Question: This is the hierarchy of my app:

The 3 fragments inside the ViewPager contain a FrameLayout:
- - -
The first and second fragments get their data from a ContentProvider, using a CursorLoader. And everything is working fine, except when the following situation occurs:
1. Stop the app, pressing the home button, while on landscape mode.
2. change to portrait mode, and start the app again.(actually, if I stay in landscape the error still exists, because when I resume the app, Android recreates the activity in portrait and then rotates it. But since i'm going to show you the LOG, let's avoid logging one extra lifecycle).
When the previous situation happens. The first and second fragment stay in the loadingSpinner, never show the listview. Let's see the Fragment1's code (the second fragment is pretty much the same):
'''
public class FragmentOne extends Fragment implements LoaderManager.LoaderCallbacks<Cursor> {
private LinearLayout emptyMsgContainer;
private ListView listView;
private ProgressBar loadingSpinner;
private Details mActivity;
FragmentOneListAdapter mAdapter;
@Override
public View onCreateView(LayoutInflater inflater, ViewGroup container, Bundle savedInstanceState) {
Log.d("onCreateView()", "FragmentOne");
View view = inflater.inflate(R.layout.fragment_one_list_fragment, container, false);
emptyMsgContainer = (LinearLayout)view.findViewById(R.id.empty_message_container_1);
listView = (ListView)view.findViewById(R.id.listView_1);
loadingSpinner = (ProgressBar)view.findViewById(R.id.loading_spinner_1);
return view;
}
@Override
public void onActivityCreated(Bundle icicle) {
super.onActivityCreated(icicle);
Log.d("onActivityCreated()", "FragmentOne");
mAdapter = new FragmentOneListAdapter(getActivity(), null, 0);
listView.setAdapter(mAdapter);
listView.setChoiceMode(ListView.CHOICE_MODE_SINGLE);
listView.setOnItemClickListener(mListListener);
// executes initLoader and logs at the same time
Log.d("onActivityCreated()", getActivity().getSupportLoaderManager().initLoader(1, null, this).toString());
}
@Override
public void onResume() {
super.onResume();
Log.d("onResume()", "FragmentOne");
// used to communicate direclty with the MainActivity
MainFragment parentFragment = (MainFragment)
getActivity().getSupportFragmentManager().findFragmentByTag("MAIN_FRAGMENT");
mActivity = (Details)parentFragment.getDetailsListener();
}
@Override
public Loader<Cursor> onCreateLoader(int id, Bundle args) {
Uri uri = ...;
String selection = "...";
String[] selectionArgs = new String[] { ... };
CursorLoader loader = new CursorLoader(getActivity(), uri, null, selection, selectionArgs, null);
Log.d("onCreateLoader()", loader.toString());
return loader;
}
@Override
public void onLoadFinished(Loader<Cursor> loader, Cursor data) {
Log.d("onLoadFinished()", loader.toString());
if(data.getCount() == 0) {
loadingSpinner.setVisibility(View.GONE);
listView.setVisibility(View.GONE);
emptyMsgContainer.setVisibility(View.VISIBLE);
} else {
mAdapter.swapCursor(data);
myCursor = data;
loadingSpinner.setVisibility(View.GONE);
listView.setVisibility(View.VISIBLE);
emptyMsgContainer.setVisibility(View.GONE);
}
}
@Override
public void onLoaderReset(Loader<Cursor> loader) {
mAdapter.swapCursor(null);
myCursor = null;
}
private OnItemClickListener mListListener = new OnItemClickListener() {
@Override
public void onItemClick(AdapterView<?> parent, View view, int position, long id) {
mActivity.ShowStoredDetails(position, 1);
}
};
}
'''
I logged Activity and Fragment's lifecycle callbacks, onCreateLoader and onLoadFinished to try to figure out what is going on. First let's open the app in portrait:
'''
23:04:00.089: D/onCreate()(8240): <!> ... 21<!> MainActivity
23:04:00.139: D/onAttach()(8240): <!> ... 61<!> MainFragment
23:04:00.139: D/onCreate()(8240): <!> ... 68<!> MainFragment
23:04:00.139: D/onCreateView()(8240): <!> ... 75<!> MainFragment
23:04:00.169: D/onActivityCreated()(8240): <!> ... 95<!> MainFragment
23:04:00.169: D/onStart()(8240): <!> ... 101<!> MainFragment
23:04:00.169: D/onStart()(8240): <!> ... 31<!> MainActivity
23:04:00.169: D/onResume()(8240): <!> ... 41<!> MainActivity
23:04:00.169: D/onResume()(8240): <!> ... 107<!> MainFragment
23:04:00.179: D/onattach()(8240): <!> ... 51<!> FragmentOne
23:04:00.189: D/onCreate()(8240): <!> ... 57<!> FragmentOne
23:04:00.189: D/onCreateView()(8240): <!> ... 62<!> FragmentOne
23:04:00.199: D/onActivityCreated()(8240): <!> ... 74<!> FragmentOne
23:04:00.199: D/onCreateLoader()(8240): <!> ... 146<!> CursorLoader{405c0e50 id=0}
23:04:00.209: D/onActivityCreated()(8240): <!> ... 83<!> CursorLoader{405c0e50 id=1}
23:04:00.209: D/onStart()(8240): <!> ... 90<!> FragmentOne
23:04:00.209: D/onResume()(8240): <!> ... 96<!> FragmentOne
23:04:00.219: D/onattach()(8240): <!> ... 50<!> FragmentTwo
23:04:00.219: D/onCreate()(8240): <!> ... 56<!> FragmentTwo
23:04:00.219: D/onCreateView()(8240): <!> ... 61<!> FragmentTwo
23:04:00.229: D/onActivityCreated()(8240): <!> ... 73<!> FragmentTwo
23:04:00.239: D/onStart()(8240): <!> ... 88<!> FragmentTwo
23:04:00.259: D/onResume()(8240): <!> ... 94<!> FragmentTwo
23:04:00.479: D/onLoadFinished()(8240): <!> ... 153<!> CursorLoader{405c0e50 id=1}
'''
The Loader with id=1 doesn't exist, it is created. onCreateLoader() is called and after that onLoadFinished(). The ListView is filled and working fine. Now let's rotate to landscape:
'''
23:04:26.999: D/onSaveInstanceState()(8240): <!> ... 113<!> MainFragment
23:04:27.009: D/onSaveInstanceState()(8240): <!> ... 105<!> FragmentOne
23:04:27.009: D/onSaveInstanceState()(8240): <!> ... 103<!> FragmentTwo
23:04:27.009: D/onPause()(8240): <!> ... 111<!> FragmentOne
23:04:27.009: D/onPause()(8240): <!> ... 109<!> FragmentTwo
23:04:27.009: D/onPause()(8240): <!> ... 119<!> MainFragment
23:04:27.009: D/onPause()(8240): <!> ... 46<!> MainActivity
23:04:27.019: D/onStop()(8240): <!> ... 117<!> FragmentOne
23:04:27.019: D/onStop()(8240): <!> ... 115<!> FragmentTwo
23:04:27.019: D/onStop()(8240): <!> ... 125<!> MainFragment
23:04:27.019: D/onStop()(8240): <!> ... 51<!> MainActivity
23:04:27.019: D/onDestroyView()(8240): <!> ... 123<!> FragmentOne
23:04:27.019: D/onDestroyView()(8240): <!> ... 121<!> FragmentTwo
23:04:27.029: D/onDestroyView()(8240): <!> ... 131<!> MainFragment
23:04:27.029: D/onDetach()(8240): <!> ... 143<!> MainFragment
23:04:27.039: D/onDestroy()(8240): <!> ... 56<!> MainActivity
23:04:27.069: D/onAttach()(8240): <!> ... 61<!> MainFragment
23:04:27.079: D/onCreate()(8240): <!> ... 21<!> MainActivity
23:04:27.169: D/onCreateView()(8240): <!> ... 75<!> MainFragment
23:04:27.199: D/onActivityCreated()(8240): <!> ... 95<!> MainFragment
23:04:27.199: D/onCreateView()(8240): <!> ... 62<!> FragmentOne
23:04:27.209: D/onActivityCreated()(8240): <!> ... 74<!> FragmentOne
23:04:27.209: D/onActivityCreated()(8240): <!> ... 83<!> CursorLoader{405c0e50 id=1}
23:04:27.219: D/onCreateView()(8240): <!> ... 61<!> FragmentTwo
23:04:27.239: D/onActivityCreated()(8240): <!> ... 73<!> FragmentTwo
23:04:27.239: D/onStart()(8240): <!> ... 101<!> MainFragment
23:04:27.239: D/onStart()(8240): <!> ... 90<!> FragmentOne
23:04:27.249: D/onStart()(8240): <!> ... 88<!> FragmentTwo
23:04:27.249: D/onLoadFinished()(8240): <!> ... 153<!> CursorLoader{405c0e50 id=1}
23:04:27.249: D/onStart()(8240): <!> ... 31<!> MainActivity
23:04:27.259: D/onResume()(8240): <!> ... 41<!> MainActivity
23:04:27.259: D/onResume()(8240): <!> ... 107<!> MainFragment
23:04:27.259: D/onResume()(8240): <!> ... 96<!> FragmentOne
23:04:27.259: D/onResume()(8240): <!> ... 94<!> FragmentTwo
'''
The MainActivity is destroyed and also de view hierarchy of the Fragments, but the fragments instances remain the same (MainFragment uses setRetainInstance(true)). The MainActivity is recreated, the MainFragment attached to it, the FragmentOne's view hierarchy is created again and the ListView is filled with the same Loader id=1, it already exists so only onLoadFinished() is called. Now let's stop the app pressing the home button:
'''
23:04:59.639: D/onSaveInstanceState()(8240): <!> ... 113<!> MainFragment
23:04:59.649: D/onSaveInstanceState()(8240): <!> ... 105<!> FragmentOne
23:04:59.649: D/onSaveInstanceState()(8240): <!> ... 103<!> FragmentTwo
23:04:59.649: D/onPause()(8240): <!> ... 111<!> FragmentOne
23:04:59.649: D/onPause()(8240): <!> ... 109<!> FragmentTwo
23:04:59.649: D/onPause()(8240): <!> ... 119<!> MainFragment
23:04:59.659: D/onPause()(8240): <!> ... 46<!> MainActivity
23:05:00.059: D/onStop()(8240): <!> ... 117<!> FragmentOne
23:05:00.069: D/onStop()(8240): <!> ... 115<!> FragmentTwo
23:05:00.069: D/onStop()(8240): <!> ... 125<!> MainFragment
23:05:00.069: D/onStop()(8240): <!> ... 51<!> MainActivity
'''
Everything is stopped. Finally let's resume the app:
'''
23:05:47.489: D/onDestroyView()(8240): <!> ... 123<!> FragmentOne
23:05:47.489: D/onDestroyView()(8240): <!> ... 121<!> FragmentTwo
23:05:47.499: D/onDestroyView()(8240): <!> ... 131<!> MainFragment
23:05:47.499: D/onDetach()(8240): <!> ... 143<!> MainFragment
23:05:47.499: D/onDestroy()(8240): <!> ... 56<!> MainActivity
23:05:47.509: D/onAttach()(8240): <!> ... 61<!> MainFragment
23:05:47.509: D/onCreate()(8240): <!> ... 21<!> MainActivity
23:05:47.539: D/onCreateView()(8240): <!> ... 75<!> MainFragment
23:05:47.569: D/onActivityCreated()(8240): <!> ... 95<!> MainFragment
23:05:47.569: D/onCreateView()(8240): <!> ... 62<!> FragmentOne
23:05:47.579: D/onActivityCreated()(8240): <!> ... 74<!> FragmentOne
23:05:47.579: D/onCreateLoader()(8240): <!> ... 146<!> CursorLoader{40540548 id=0}
23:05:47.579: D/onActivityCreated()(8240): <!> ... 83<!> CursorLoader{40540548 id=0}
23:05:47.579: D/onCreateView()(8240): <!> ... 61<!> FragmentTwo
23:05:47.589: D/onActivityCreated()(8240): <!> ... 73<!> FragmentTwo
23:05:47.589: D/onStart()(8240): <!> ... 101<!> MainFragment
23:05:47.589: D/onStart()(8240): <!> ... 90<!> FragmentOne
23:05:47.599: D/onStart()(8240): <!> ... 88<!> FragmentTwo
23:05:47.599: D/onStart()(8240): <!> ... 31<!> MainActivity
23:05:47.599: D/onResume()(8240): <!> ... 41<!> MainActivity
23:05:47.599: D/onResume()(8240): <!> ... 107<!> MainFragment
23:05:47.599: D/onResume()(8240): <!> ... 96<!> FragmentOne
23:05:47.599: D/onResume()(8240): <!> ... 94<!> FragmentTwo
'''
Activity and Fragments lifecycle completes. The Activity is recreated, the MainFragment attaches to it. FragmentOne's view hierarchy is created. But this time, the LoaderManager doesn't contain a Loader with id=1 anymore. When initLoader is executed, onCreateLoader() is called (the "id" parameter it receives is 1), but onLoadFinished() is not called and the loadingSpinner stays visible.
From the log you can compare the first time the app is executed (Loader id=1 doesn't exist)...
'''
onActivityCreated()(8240): <!> ... 83<!> CursorLoader{405c0e50 id=1}
onCreateLoader()(8240): <!> ... 146<!> CursorLoader{405c0e50 id=0}
onLoadFinished()(8240): <!> ... 153<!> CursorLoader{405c0e50 id=1}
'''
...with the second time the loader id=1 doesn't exist:
'''
onActivityCreated()(8240): <!> ... 83<!> CursorLoader{40540548 id=0}
onCreateLoader()(8240): <!> ... 146<!> CursorLoader{40540548 id=0}
'''
The first time onActivityCreated (initLoader) returns a Loader with id=1, but the second time it returns id=0. I can only suppose that's the reason onLoadFinished() is not called the second time. As far as I know a LoaderManager is supposed to retain its state when orientation changes. Any ideas of what is happening here?
I should have mentioned I'm using a support library:
'''
import android.support.v4.app.Fragment;
import android.support.v4.app.LoaderManager;
import android.support.v4.content.CursorLoader;
import android.support.v4.content.Loader;
'''
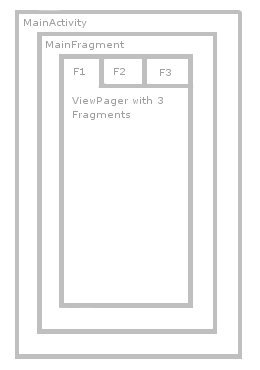
Answer: Ok, I've found similar cases: <URL>.
And it seems to be a bug in the SupportLibrary, related with my implementation of nested Fragments.
To make it work, I had to change the location of the 'LoaderCallbacks' interface and the 'initLoader()', from FragmentOne and FragmentTwo to the MainActivity. It's a little bit messy, because i had to create some interfaces, but it does the work.
I'll explain in case someone finds himself in this situation:
First, I created two interfaces:
'ListenerFragments' interface, is implemented in the MainActivity and is used from FragmentOne and FragmentTwo to register themselves in the MainActivity as fragments that are going to be using loaders:
'''
public interface ListenerFragments {
public void setFragmentOne(FragmentsUICallbacks callbacks);
public void setFragmentTwo(FragmentsUICallbacks callbacks);
public void prepareLoader(int id);
}
'''
The second interface, is implemented in FragmentOne and FragmentTwo. And consist of methods that are going to change the Fragment's UI, swapping the cursor and making the 'FrameLayout' childs ('ListView', 'LoadingSpinner'...) visible or not. Also, this is the interface we are going to be passing to the MainActivity's 'setFragmentOne()' and 'setFragmentTwo()', so it can modify the UI when 'onLoadFinished()' and 'onLoaderReset()' are called:
'''
public interface FragmentsUICallbacks {
public void emptyCursor();
public void assignCursor(Cursor data);
public void clearCursorReferences();
}
'''
The MainActivity is implementing 'ListenerFragments' and 'LoaderCallbacks<Cursor>' interfaces:
'''
public class MainActivity extends ActionBarActivity implements LoaderManager.LoaderCallbacks<Cursor>, ListenerFragments {
private FragmentsUICallbacks fragmentOneCallbacks;
private FragmentsUICallbacks fragmentTwoCallbacks;
public Loader<Cursor> onCreateLoader(int id, Bundle args) {
Uri uri;
String selection;
String[] selectionArgs;
switch(id) {
case 1:
uri = ...;
selection = "...";
selectionArgs = new String[] { ... };
return new CursorLoader(this, uri, null, selection, selectionArgs, null);
case 2:
...
}
return null;
}
@Override
public void onLoadFinished(Loader<Cursor> loader, Cursor data) {
switch(loader.getId()) {
case 1:
if(data.getCount() == 0) {
fragmentOneCallbacks.emptyCursor();
} else {
fragmentOneCallbacks.assignCursor(data);
}
break;
case 2:
...
}
}
@Override
public void onLoaderReset(Loader<Cursor> loader) {
switch(loader.getId()) {
case 1:
fragmentOneCallbacks.clearCursorReferences();
break;
case 2:
...
}
}
@Override
public void setFragmentOne(FragmentsUICallbacks callbacks) {
if(callbacks != null)
this.fragmentOneCallbacks = callbacks;
}
@Override
public void setFragmentTwo(FragmentsUICallbacks callbacks) {
if(callbacks != null)
this.fragmentTwoCallbacks = callbacks;
}
@Override
public void prepareLoader(int id) {
getSupportLoaderManager().initLoader(id, null, this);
}
}
'''
The code is pretty straightforward. The tricky part comes in FragmentOne's 'onResume()':
'''
public class FragmentOne extends Fragment implements FragmentsUICallbacks {
...
@Override
public void onResume() {
super.onResume();
MainFragment parentFragment = (MainFragment)
getActivity().getSupportFragmentManager().findFragmentByTag("MAIN_FRAGMENT");
ListenerFragments listenerFragments = (ListenerFragments)parentFragment.getListenerFragments();
listenerFragments.setFragmentOne(this);
listenerFragments.prepareLoader(1);
}
public void emptyCursor() {
loadingSpinner.setVisibility(View.GONE);
listView.setVisibility(View.GONE);
emptyMsgContainer.setVisibility(View.VISIBLE);
}
public void assignCursor(Cursor data) {
mAdapter.swapCursor(data);
myCursor = data;
loadingSpinner.setVisibility(View.GONE);
listView.setVisibility(View.VISIBLE);
emptyMsgContainer.setVisibility(View.GONE);
}
public void clearCursorReferences() {
mAdapter.swapCursor(null);
myCursor = null;
}
}
'''
We need to get a reference to the 'ListenerFragment' interface's methods the MainActivity is implementing, in order to inform it FragmentOne is going to be starting a loader. We get that reference through the MainFragment, Why? because we can't get it directly from 'FragmentOne.onAttach(Activity activity)', since it is only called the first time the app is started, and the fragment is neither destroyed nor detached, when orientation changes the fragment goes from 'onDestroyView()' to 'onCreateView()'. 'onAttach()' is not called.
On the other hand, MainFragment, is not destroyed either ('setRetainInstance(true)'), but it is detached from the old MainActivity and attached again to the new MainActivity when orientation change completes. We use 'onAttach()' to hold the reference and we create a getter method so the fragments inside the 'ViewPager' can get that reference:
'''
public class MainFragment extends Fragment implements OnClickListener {
private ListenerFragments listenerFragments;
@Override
public void onAttach(Activity myActivity) {
super.onAttach(myActivity);
this.listenerFragments = (ListenerFragments)myActivity;
}
public ListenerFragments getListenerFragments() {
return listenerFragments;
}
}
'''
Knowing that, we can get back to 'FragmentOne.onResume()', where we get a reference to the MainFragment:
'''
MainFragment parentFragment = (MainFragment)
getActivity().getSupportFragmentManager().findFragmentByTag("MAIN_FRAGMENT");
'''
We use the MainFragment getter method we created to get the get access to the MainActivity methods:
'''
ListenerFragments listenerFragments = (ListenerFragments)parentFragment.getListenerFragments();
listenerFragments.setFragmentOne(this);
listenerFragments.prepareLoader(1);
'''
and that's basically it.